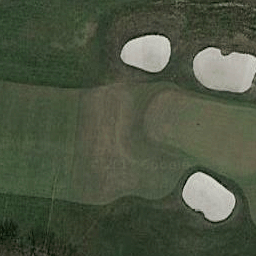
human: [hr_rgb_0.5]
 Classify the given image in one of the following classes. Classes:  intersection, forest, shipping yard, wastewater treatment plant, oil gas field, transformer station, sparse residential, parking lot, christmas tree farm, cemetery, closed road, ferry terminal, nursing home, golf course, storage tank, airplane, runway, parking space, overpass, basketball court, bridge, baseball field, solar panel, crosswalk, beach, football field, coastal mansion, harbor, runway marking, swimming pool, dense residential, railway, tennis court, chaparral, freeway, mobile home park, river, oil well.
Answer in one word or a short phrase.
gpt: golf course